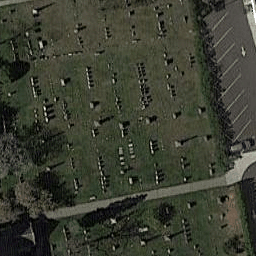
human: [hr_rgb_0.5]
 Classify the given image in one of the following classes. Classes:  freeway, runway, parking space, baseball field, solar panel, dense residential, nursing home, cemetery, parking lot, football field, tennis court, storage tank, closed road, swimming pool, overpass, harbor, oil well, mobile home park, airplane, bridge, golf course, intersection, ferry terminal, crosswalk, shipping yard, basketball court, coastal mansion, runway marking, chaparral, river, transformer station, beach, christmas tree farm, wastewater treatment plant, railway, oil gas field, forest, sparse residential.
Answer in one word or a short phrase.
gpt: cemetery